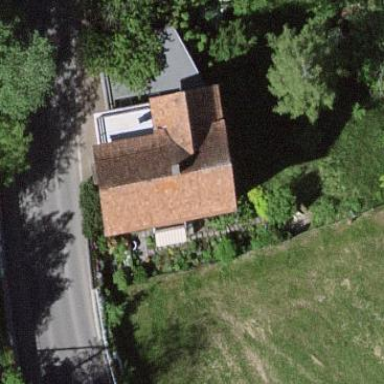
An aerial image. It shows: Hut.